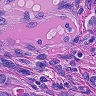
Metastatic tissue present: yes